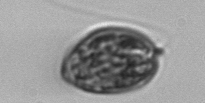
Label: Prorocentrum